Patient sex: F
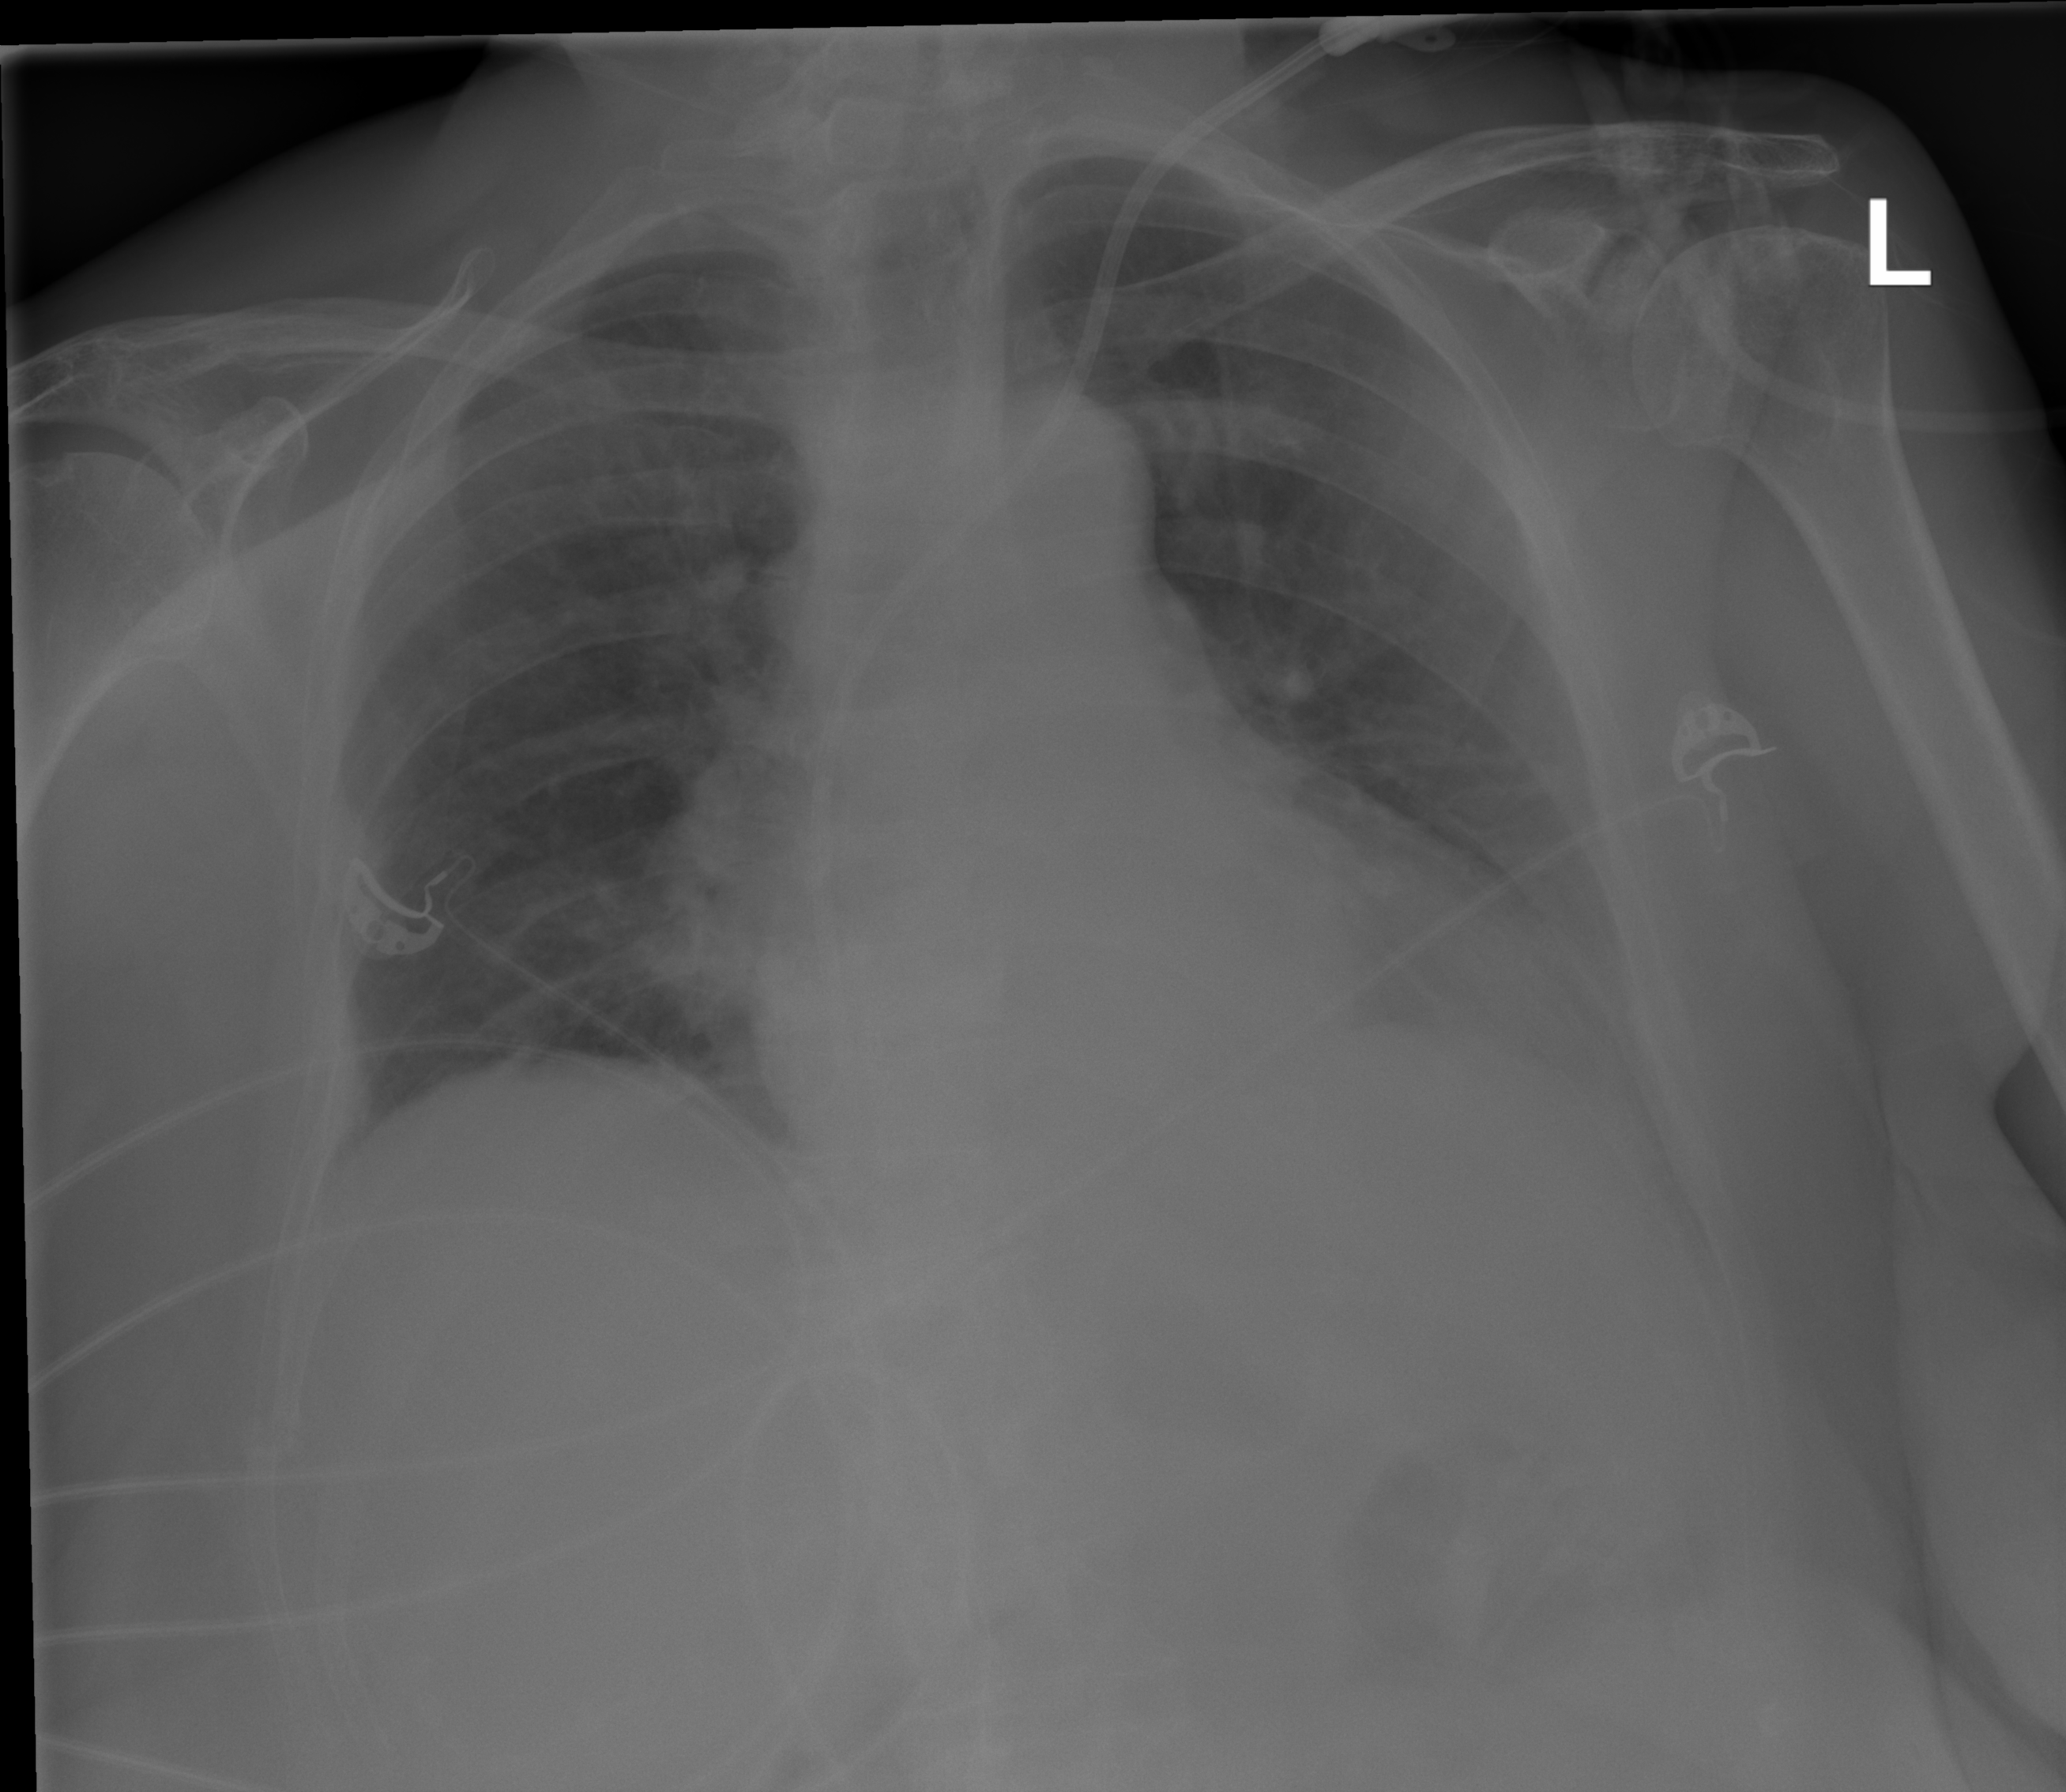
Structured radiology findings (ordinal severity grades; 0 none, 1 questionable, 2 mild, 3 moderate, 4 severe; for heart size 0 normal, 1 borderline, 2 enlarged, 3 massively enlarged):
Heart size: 2
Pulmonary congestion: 2
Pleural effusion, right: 0
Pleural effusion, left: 2
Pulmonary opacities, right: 0
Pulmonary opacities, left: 0
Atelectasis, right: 0
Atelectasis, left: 2